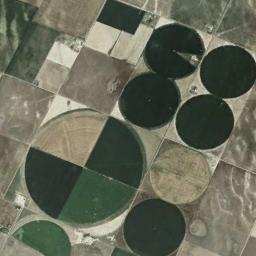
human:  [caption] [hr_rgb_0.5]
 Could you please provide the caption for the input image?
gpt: Eight neatly-arranged circular farmlands mixed in dark green, Light green, And khaki .

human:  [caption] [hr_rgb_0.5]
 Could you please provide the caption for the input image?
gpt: Different round fields have different colours .

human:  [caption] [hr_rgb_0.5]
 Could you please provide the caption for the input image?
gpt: Several smaller dark green circular farmlands and a larger green-khaki circular farmlands are on the wasteland .

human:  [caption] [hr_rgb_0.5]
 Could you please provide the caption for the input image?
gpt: There is a big and some small circle farmland .

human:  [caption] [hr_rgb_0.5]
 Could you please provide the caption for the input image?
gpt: There are several cultivated circular farmlands distributed neatly .